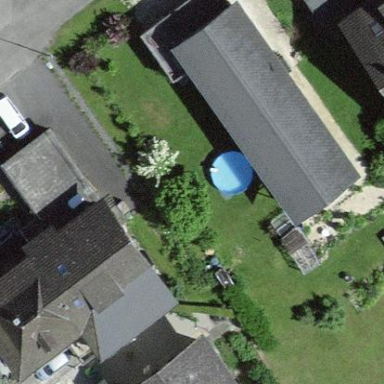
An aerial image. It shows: Detached building.